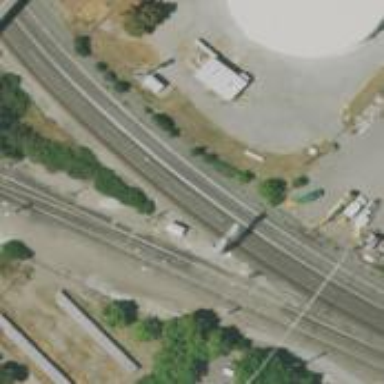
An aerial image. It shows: Junction on the railway.